Field crop: maize
Growth stage: 2
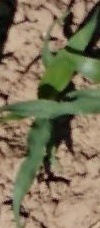
Species: maize